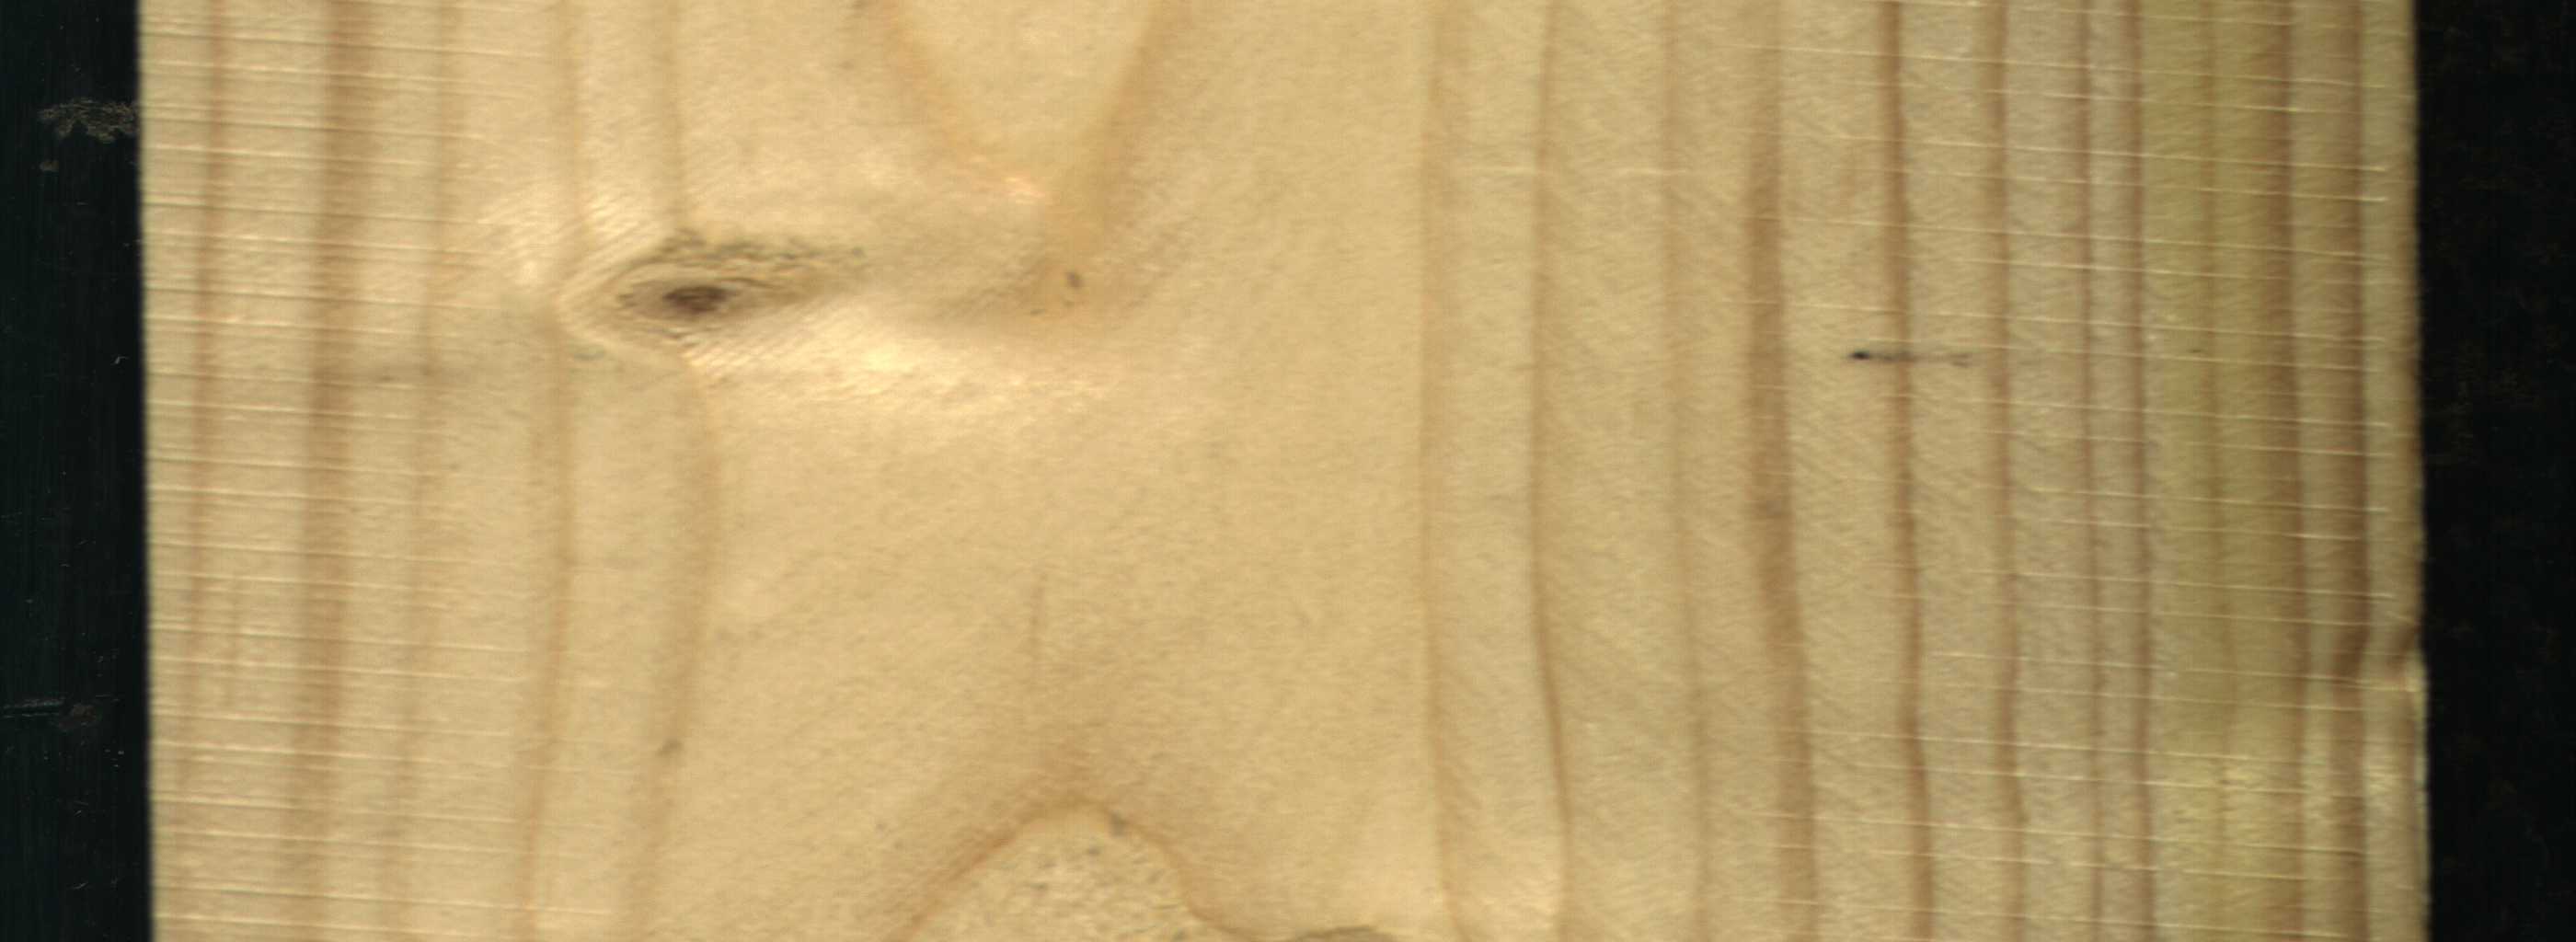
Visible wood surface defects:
Live_Knot